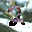
Label: 2